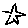
Label: star